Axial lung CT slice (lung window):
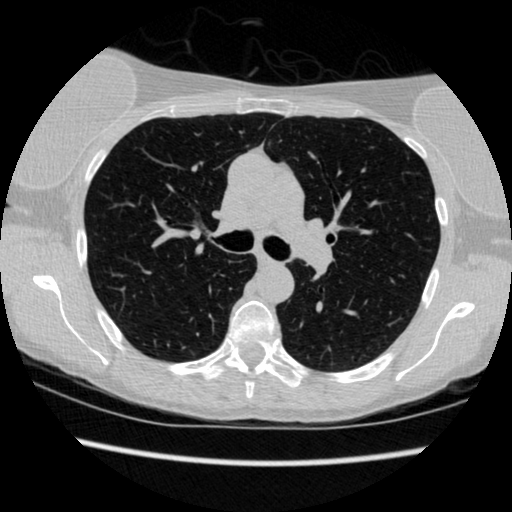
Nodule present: no